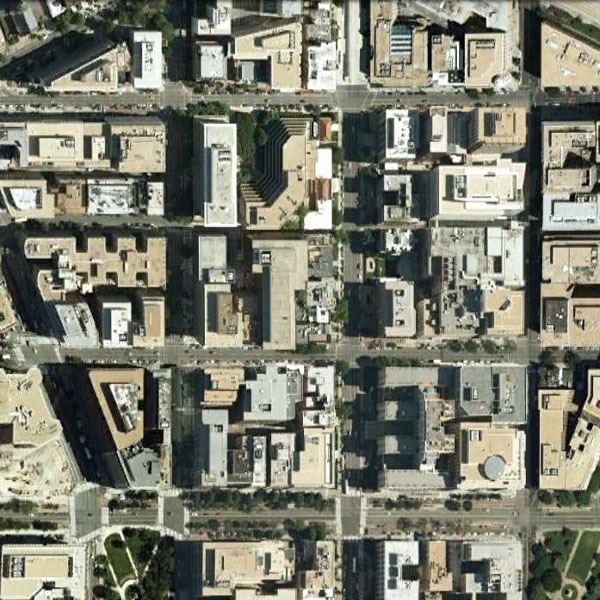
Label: Commercial